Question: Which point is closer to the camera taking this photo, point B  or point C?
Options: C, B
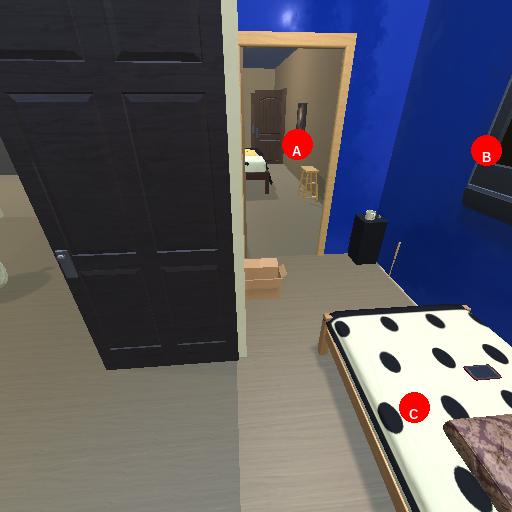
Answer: C